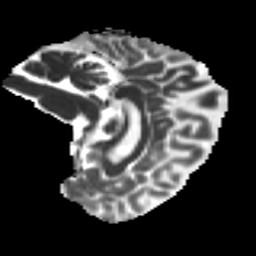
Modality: MD
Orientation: sagittal
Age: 56
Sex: female
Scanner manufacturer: ge
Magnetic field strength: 3 T
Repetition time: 7.8 s
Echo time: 0.0606 s